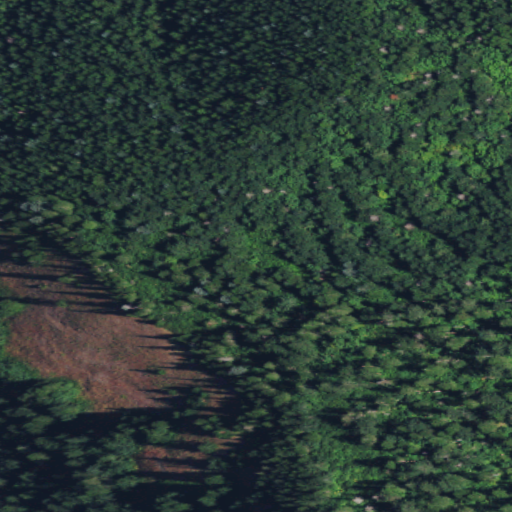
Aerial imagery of mountain in Washington named Cook Hill containing evergreen forest and shrub